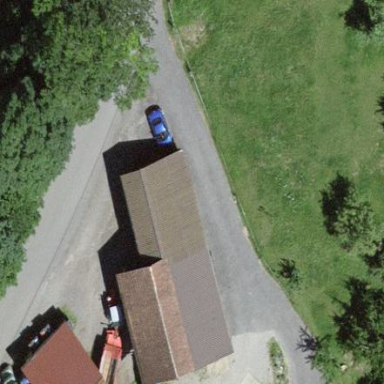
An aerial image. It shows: Barn.